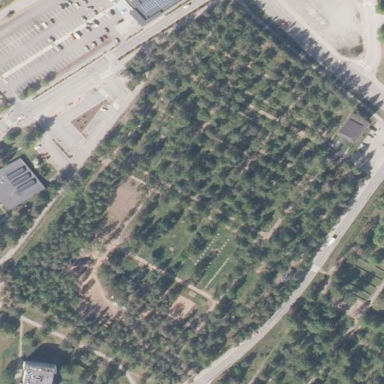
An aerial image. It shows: Grave yard.